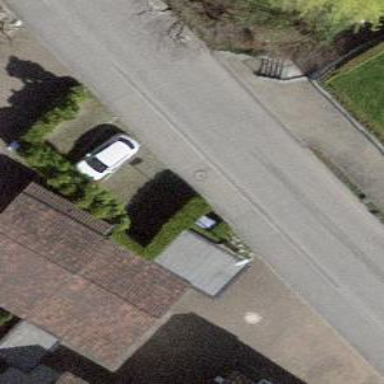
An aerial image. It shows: Group of garages.